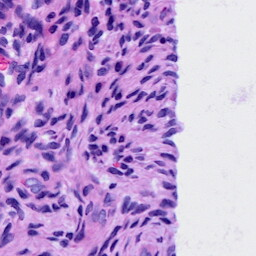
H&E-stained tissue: Cervix